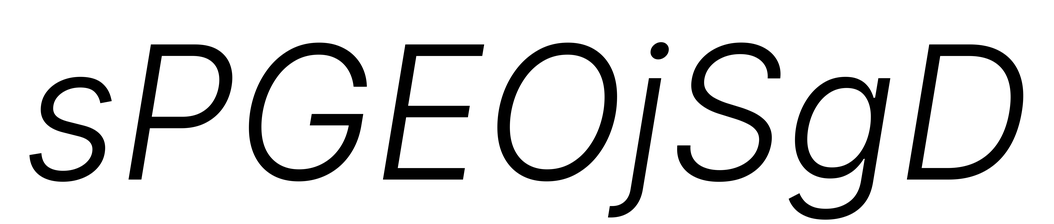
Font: Inter-Italic_Light_Italic